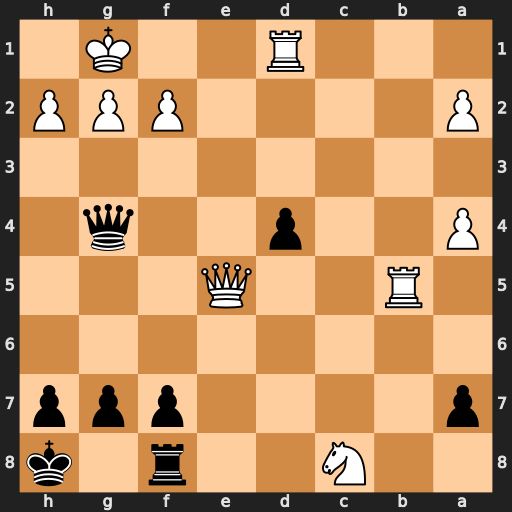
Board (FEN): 2N2r1k/p4ppp/8/1R2Q3/P2p2q1/8/P4PPP/3R2K1
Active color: b
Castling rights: -
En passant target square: -
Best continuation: Qxd1+ Qe1 Qxe1#